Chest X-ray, PA view. Patient: 60 years old, sex F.
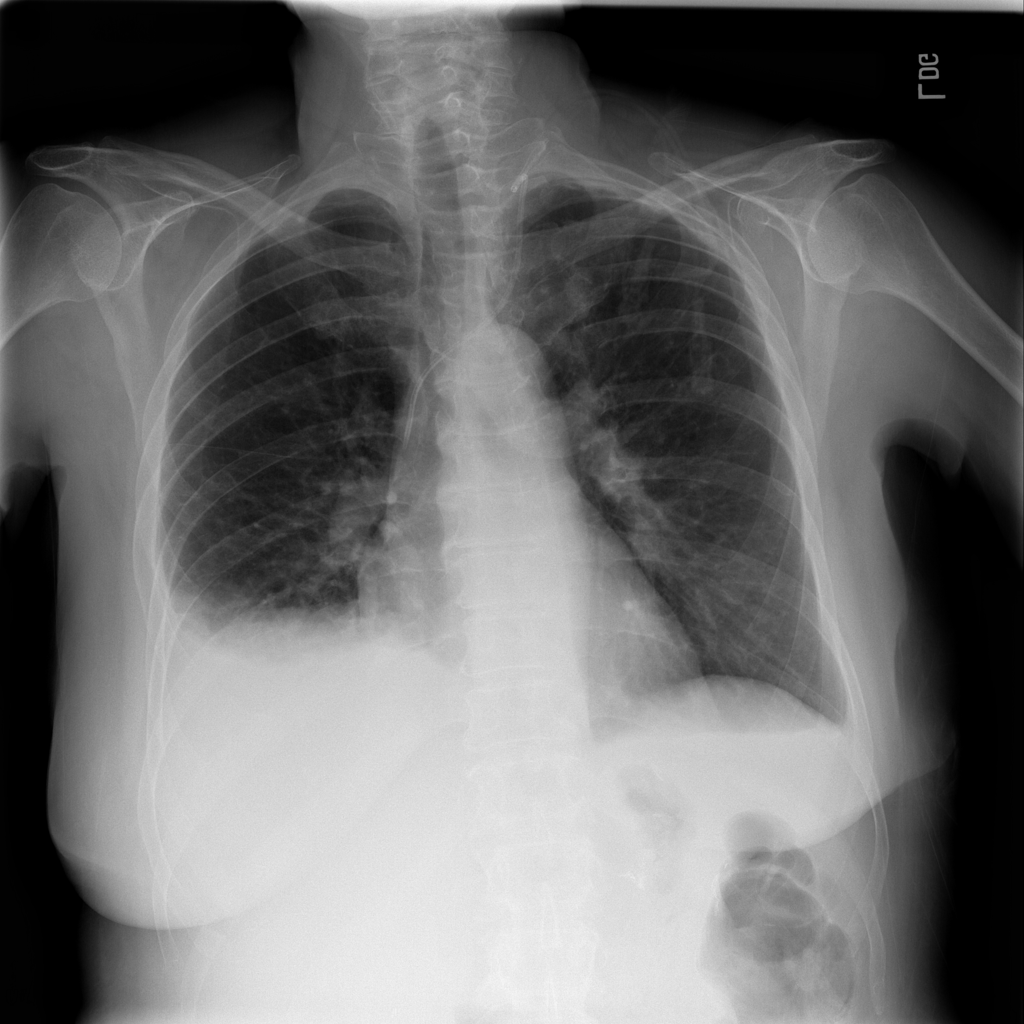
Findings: Atelectasis, Effusion